Field crop: tomato
Growth stage: 1
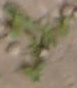
Species: portulaca